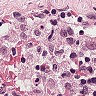
Metastatic tissue present: no